Question: I have an application developed and posted on google-playstore. The developer ID on the main screen is as shown in the below image:

I would like to change the name highlighted in the above image. For Eg. I would like to change 'Syed Zakriya' to just 'Zakriya'. Is there a way to do this?
- <URL>But it does not have any information on how to modify the above.
If anyone can provide any information on this, it shall be really helpful. Thanks in advance
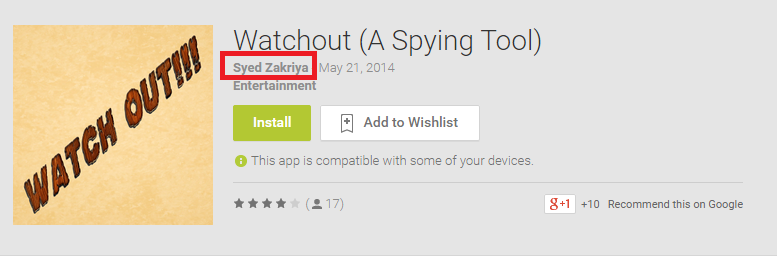
Answer: You can update your developer name in the <URL> :
Settings > Account Details > Developer name.
Reference: <URL>